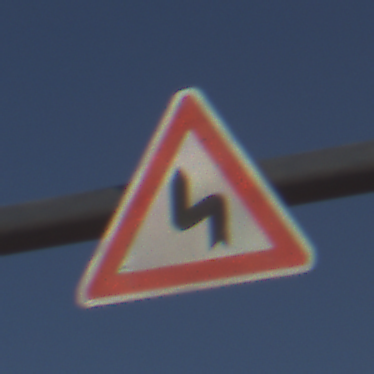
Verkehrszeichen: DoppelkurveZunaechstLinks
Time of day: MorningAfternoon
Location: Outdoor (Nature)
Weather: Clear
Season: NotSpecified
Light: Natural